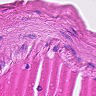
Metastatic tissue present: no